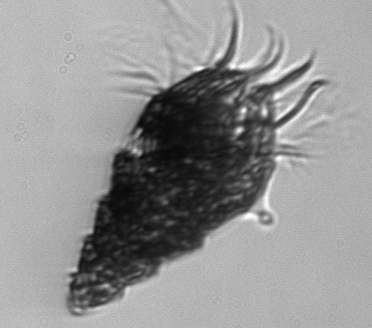
Label: Laboea_strobila